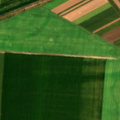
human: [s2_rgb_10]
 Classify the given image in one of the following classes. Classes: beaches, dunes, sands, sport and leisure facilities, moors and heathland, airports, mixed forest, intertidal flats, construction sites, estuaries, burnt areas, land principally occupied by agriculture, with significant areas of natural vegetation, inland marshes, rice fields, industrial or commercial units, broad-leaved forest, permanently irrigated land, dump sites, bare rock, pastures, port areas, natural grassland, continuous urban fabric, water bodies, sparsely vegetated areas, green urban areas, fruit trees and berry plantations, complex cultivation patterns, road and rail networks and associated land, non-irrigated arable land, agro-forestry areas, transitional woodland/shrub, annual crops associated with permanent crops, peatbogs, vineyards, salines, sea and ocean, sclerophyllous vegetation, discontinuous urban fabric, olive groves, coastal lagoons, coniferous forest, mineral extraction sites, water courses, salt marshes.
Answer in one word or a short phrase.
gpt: non-irrigated arable land, water courses